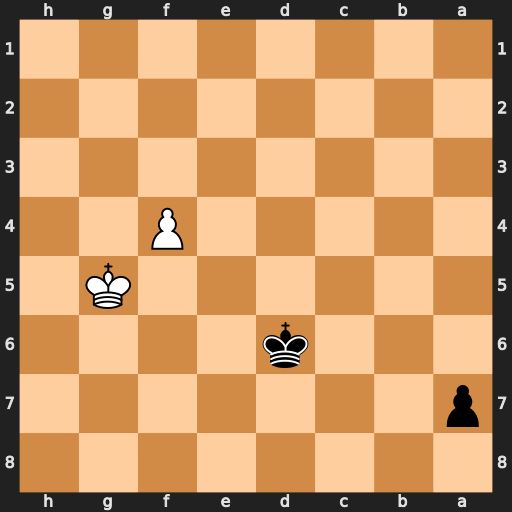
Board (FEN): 8/p7/3k4/6K1/5P2/8/8/8
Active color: b
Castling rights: -
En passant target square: -
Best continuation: a5 Kg6 a4 f5 a3 f6 a2 f7 Ke7 f8=Q+ Kxf8